Question: Setting up the urls for a Django app called 'OmniCloud_App'. Getting and error when accessing /OmniCloud_App/signup that the url is not found. here is the main urls.py:
'''
urlpatterns = patterns('',
(r'^OmniCloud_App/$', include('OmniCloud_App.urls')),
(r'^admin/', include(admin.site.urls)),
)
'''
which then includes OmniCloud_App/urls.py:
'''
urlpatterns = patterns('OmniCloud_App.views',
(r'^', 'home'),
(r'^signup/', 'signup'),
(r'^(?P<User_id>\d+)/$', 'profile'),
(r'^(?P<User_id>\d+)/social$', 'social'),
(r'^(?P<User_id>\d+)/news$', 'news'),
(r'^(?P<User_id>\d+)/email$', 'email'),
(r'^(?P<User_id>\d+)/photos$', 'photos'),
)
'''
so signup should go to the signup method in views.py:
'''
def signup(request):
return render_to_response('OmniCloud_App/Templates/OmniCloud/signup.html', context_instance=RequestContext(request))
'''
Any reason why this won't work? Here is the 404, which implies that it never got past the initial urls.py file, although visiting simply /OmniCloud_App/ renders the 'home' page correctly (which is also defined in the 'include('OmniCloud_App.urls')'

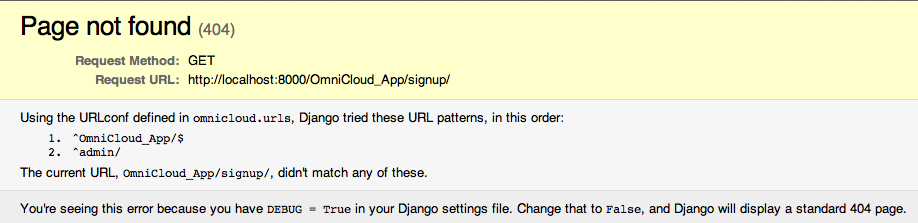
Answer: You need to remove the '$' from here
'''
(r'^OmniCloud_App/$', include('OmniCloud_App.urls')),
'''
so that it's:
'''
(r'^OmniCloud_App/', include('OmniCloud_App.urls')),
'''
The $ means end of string.